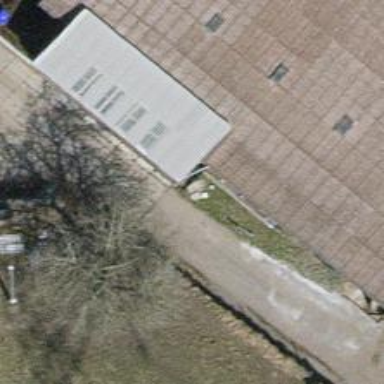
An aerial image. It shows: Concrete driveway.